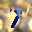
Label: 9